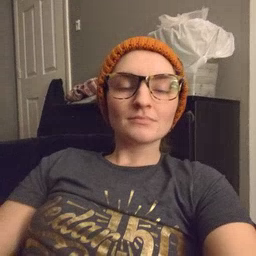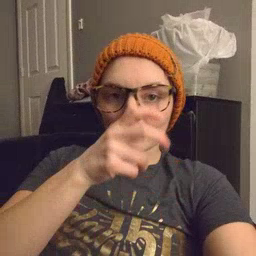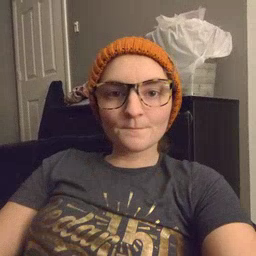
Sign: bug